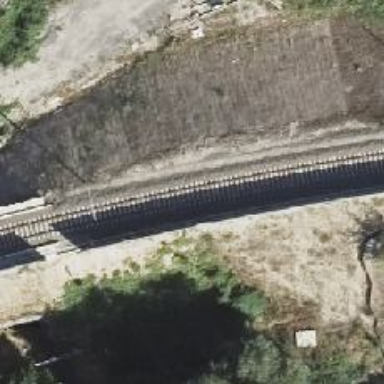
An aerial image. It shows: Railway track with contact line for electrification.